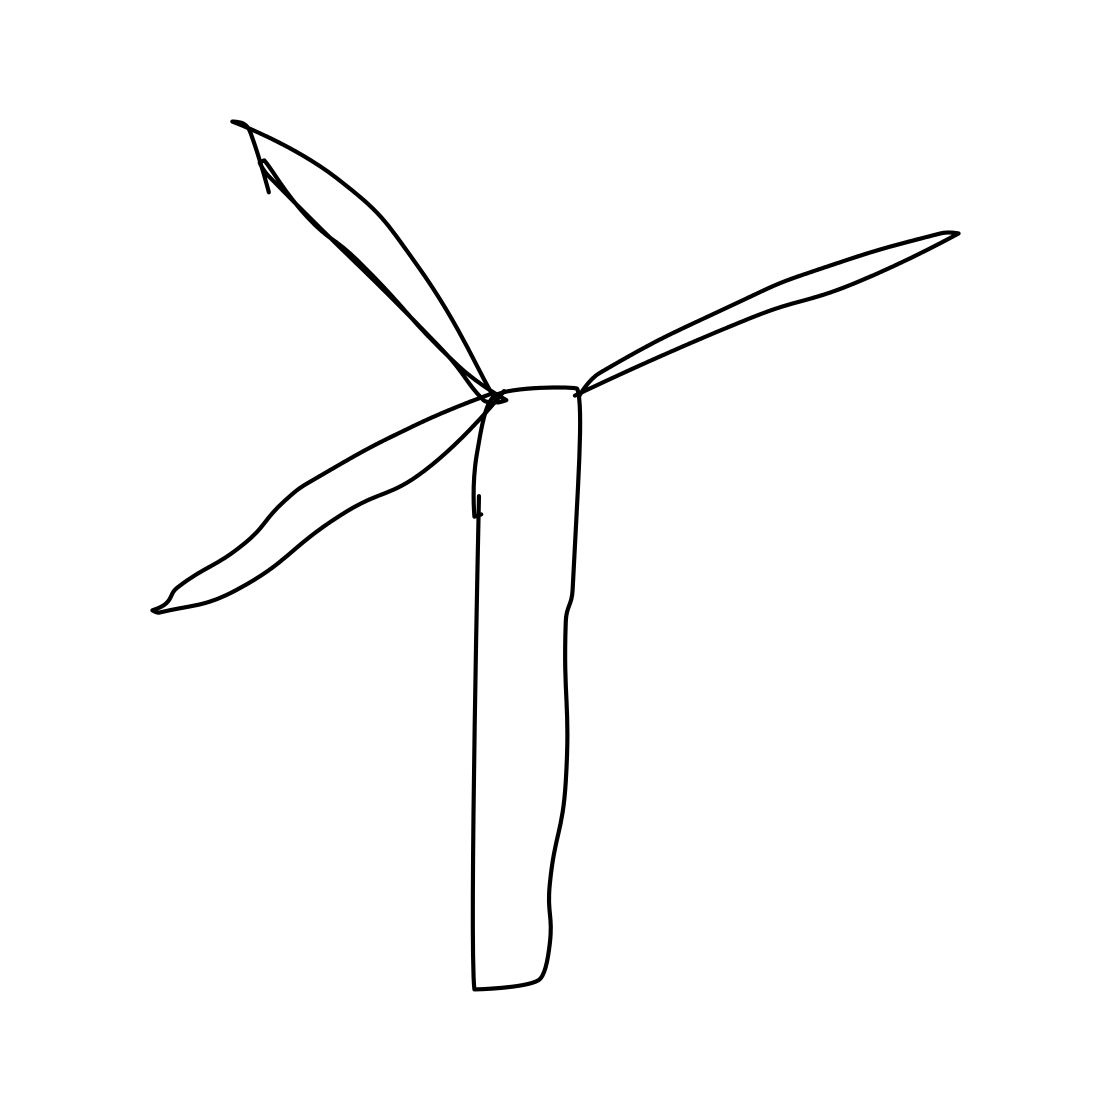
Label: windmill